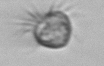
Label: Ciliophora